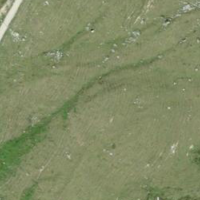
EUNIS habitat code: 26
Species observed at this site:
Campanula barbata